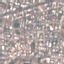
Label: Residential